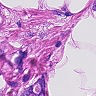
Metastatic tissue present: yes